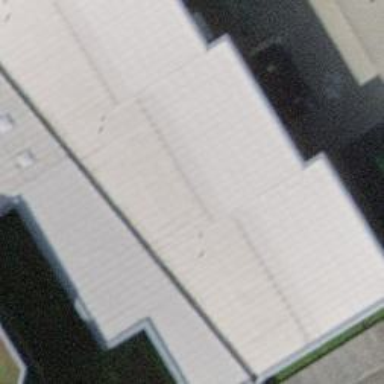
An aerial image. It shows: School building.